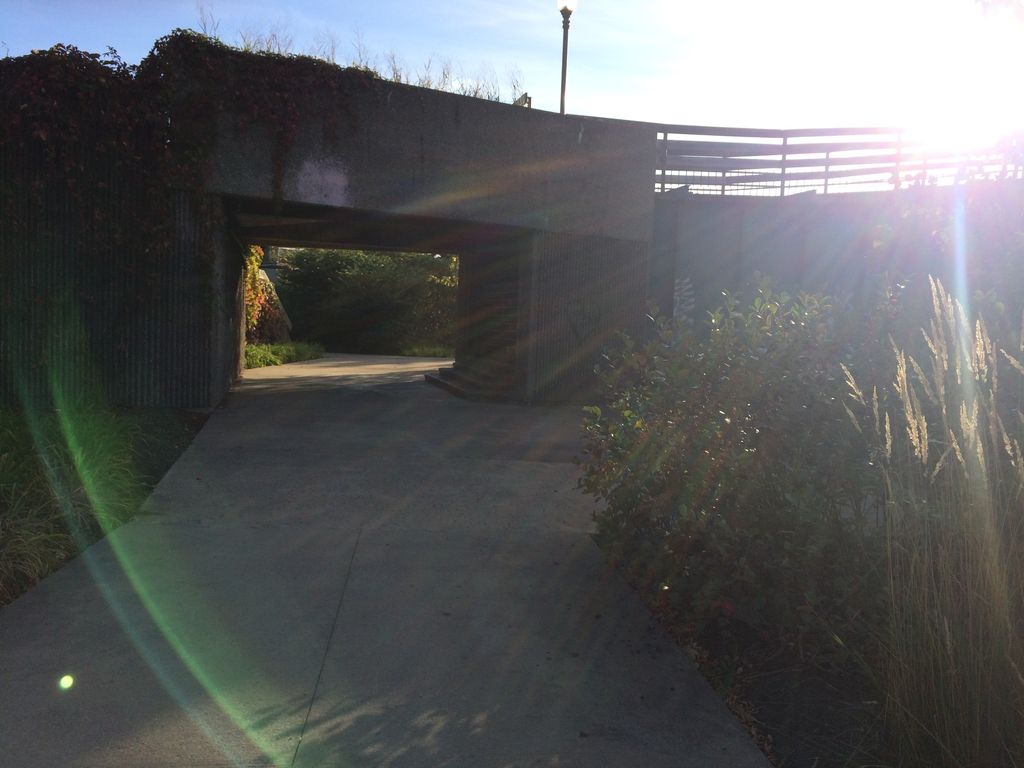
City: quebec_city